Question: While uploading image to the server i am getting access denied error by the server. Is there any work out for the same.
Here is the stacktrace as well as the screenshot
> Server Error in '/' Application. Access to the path
'G:\PleskVhosts
stechnopoint.com
itness-first.rstechnopoint.com\images_1EP017.jpg'
is denied. Description: An unhandled exception occurred during the
execution of the current web request. Please review the stack trace
for more information about the error and where it originated in the
code.Exception Details: System.UnauthorizedAccessException: Access to the
path
'G:\PleskVhosts
stechnopoint.com
itness-first.rstechnopoint.com\images_1EP017.jpg'
is denied.ASP.NET is not authorized to access the requested resource. Consider
granting access rights to the resource to the ASP.NET request
identity. ASP.NET has a base process identity (typically
{MACHINE}\ASPNET on IIS 5 or Network Service on IIS 6) that is used if
the application is not impersonating. If the application is
impersonating via , the identity will be
the anonymous user (typically IUSR_MACHINENAME) or the authenticated
request user.To grant ASP.NET access to a file, right-click the file in File
Explorer, choose "Properties" and select the Security tab. Click "Add"
to add the appropriate user or group. Highlight the ASP.NET account,
and check the boxes for the desired access.Source Error:Line 113: path =
HttpContext.Current.Server.MapPath("/"); Line 114:
path += "images/"+ vUpload; Line 115:
imageupload.SaveAs(path); Line 116: Line 117:
vPicture = "~/images/"+ imageupload.FileName.ToString();Source File:
g:\pleskvhosts
stechnopoint.com
itness-first.rstechnopoint.com\profile\editprofile.aspx.cs
Line: 115Stack Trace:[UnauthorizedAccessException: Access to the path
'G:\PleskVhosts
stechnopoint.com
itness-first.rstechnopoint.com\images_1EP017.jpg'
is denied.] System.IO.__Error.WinIOError(Int32 errorCode, String
maybeFullPath) +<PHONE> System.IO.FileStream.Init(String path,
FileMode mode, FileAccess access, Int32 rights, Boolean useRights,
FileShare share, Int32 bufferSize, FileOptions options,
SECURITY_ATTRIBUTES secAttrs, String msgPath, Boolean bFromProxy)
+1162 System.IO.FileStream..ctor(String path, FileMode mode, FileAccess access, FileShare share, Int32 bufferSize, FileOptions
options, String msgPath, Boolean bFromProxy) +61
System.IO.FileStream..ctor(String path, FileMode mode) +55
System.Web.HttpPostedFile.SaveAs(String filename) +99
System.Web.UI.WebControls.FileUpload.SaveAs(String filename) +23
profile_editprofile.uploadbtn_Click(Object sender, EventArgs e) in
g:\pleskvhosts
stechnopoint.com
itness-first.rstechnopoint.com\profile\editprofile.aspx.cs:115
System.Web.UI.WebControls.Button.OnClick(EventArgs e) +111
System.Web.UI.WebControls.Button.RaisePostBackEvent(String
eventArgument) +110
System.Web.UI.WebControls.Button.System.Web.UI.IPostBackEventHandler.RaisePostBackEvent(String
eventArgument) +10
System.Web.UI.Page.RaisePostBackEvent(IPostBackEventHandler
sourceControl, String eventArgument) +13
System.Web.UI.Page.RaisePostBackEvent(NameValueCollection postData)
+36 System.Web.UI.Page.ProcessRequestMain(Boolean includeStagesBeforeAsyncPoint, Boolean includeStagesAfterAsyncPoint)
+1565
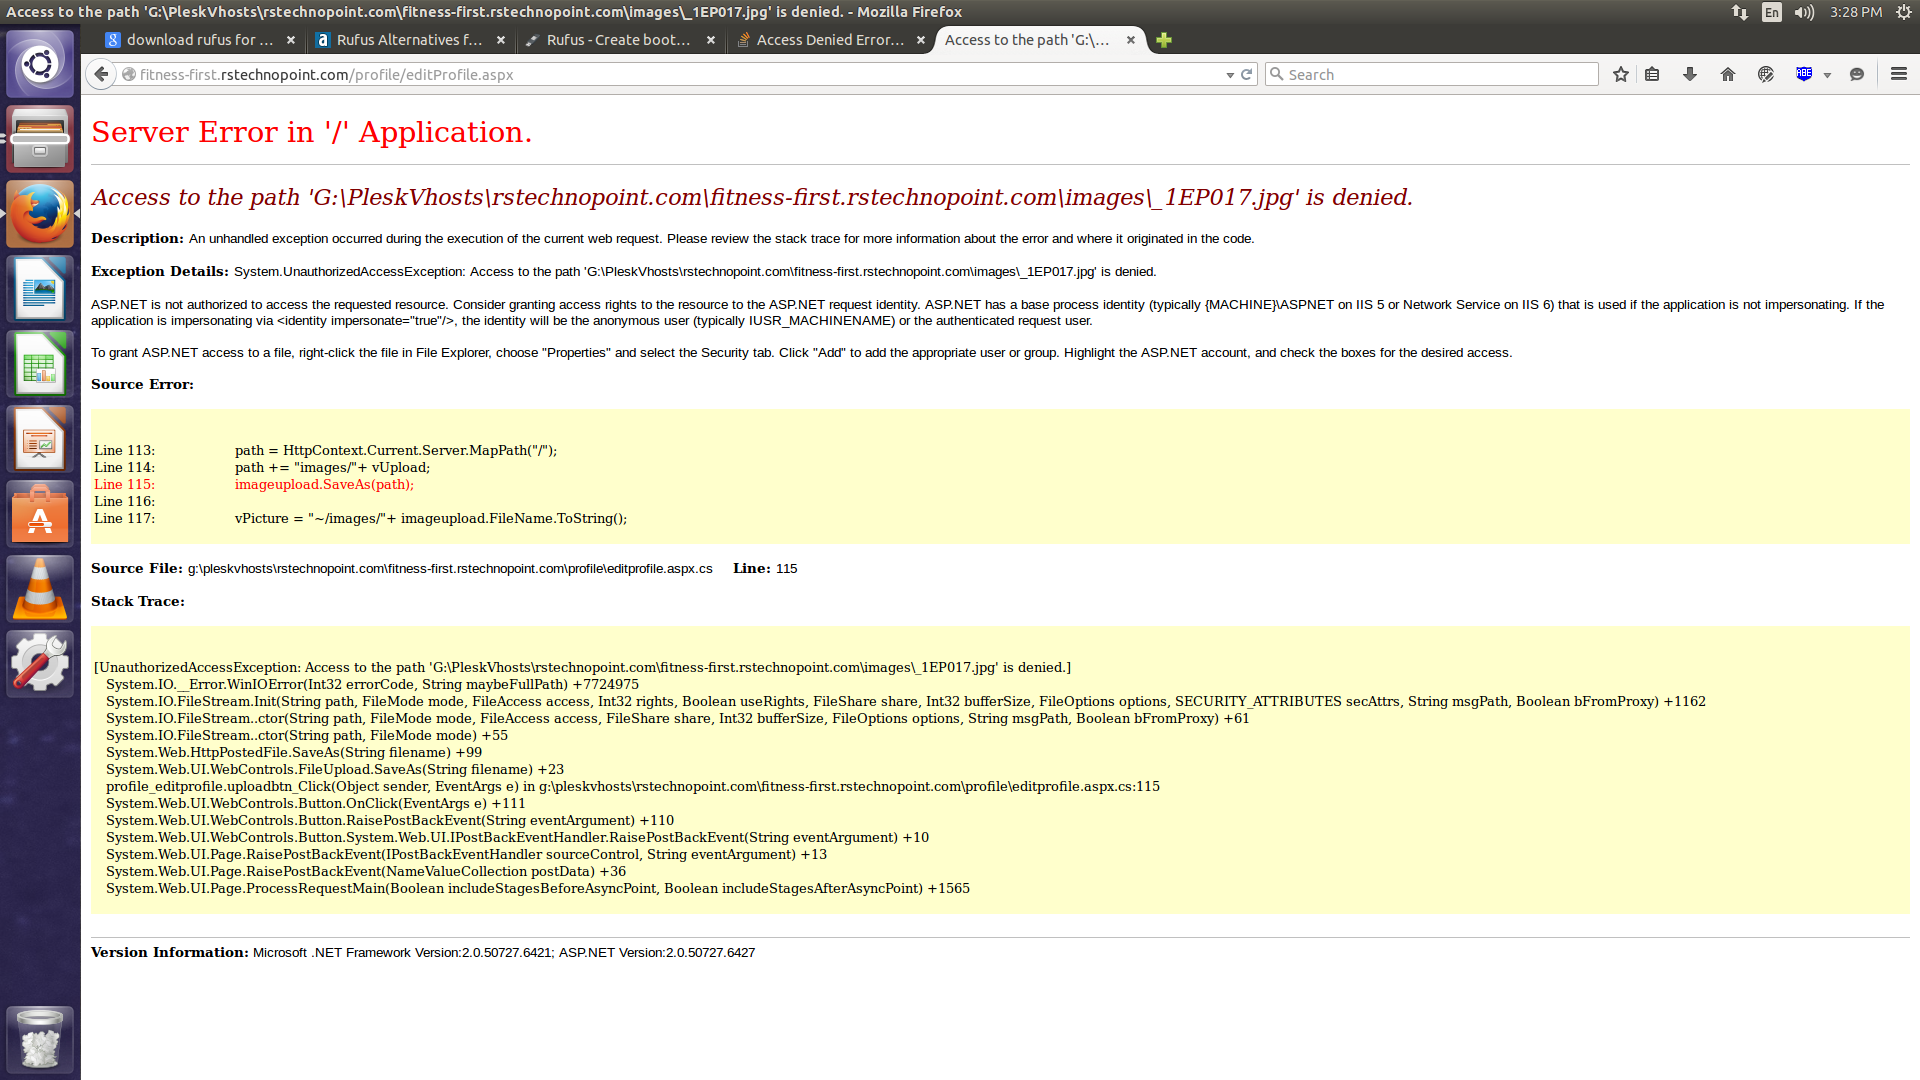
Answer: In my experience Plesk panel is far less advanced than the PHP cPanel. As far as I know it does not allow you to change folder permissions on your own, your hosting company should have a tech help chat/email, you can send them a message
There you go: <URL> is very basic though :/